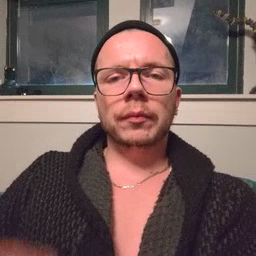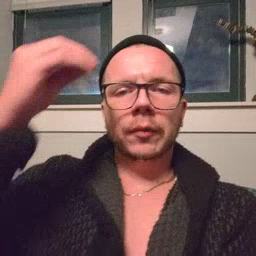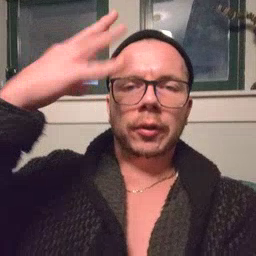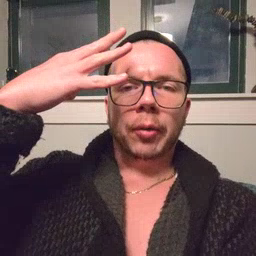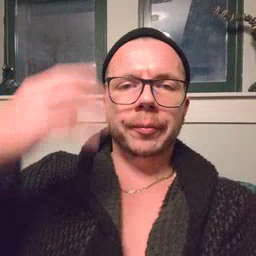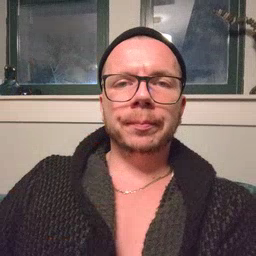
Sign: shower